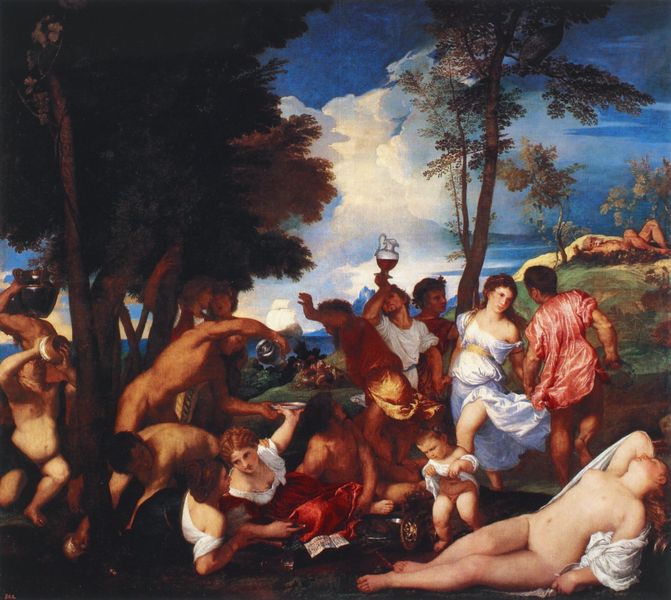
Titel: Bacchanal
Künstler: Tizian
Institution: Madrid, Museo del Prado
Schlagwörter: akt, baum, berg, blau, himmel, mann, nackt, schlaf, weiß, bäume, landschaft, see, frau, glas, hintergrund, wolke, fest, tanz, betrunken, gelage, jung, saufen, trinken, schauen, kind, krug, lasziv, liegen, italien, segelschiff, baby, picknick, wein, weib, weiber, flucht, mahl, orgie, weintrauben, bacchus, griechisch, hain, venus, amor, trunken, bacchanal, abwehr, schläfer, bacchantin, tringen, vergewaltigung, zurückgelehnt, betrinken, bier huhn himme, nackt baum, afk, hui, berunken